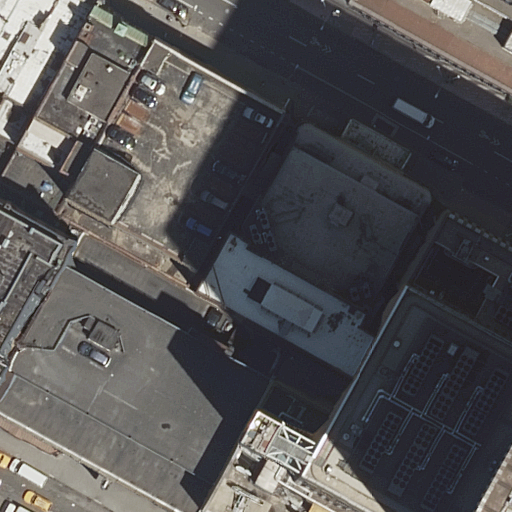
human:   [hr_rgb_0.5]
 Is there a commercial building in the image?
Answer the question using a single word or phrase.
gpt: yes

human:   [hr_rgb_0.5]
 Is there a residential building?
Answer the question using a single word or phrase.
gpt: yes

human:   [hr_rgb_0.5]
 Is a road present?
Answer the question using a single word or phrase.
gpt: yes

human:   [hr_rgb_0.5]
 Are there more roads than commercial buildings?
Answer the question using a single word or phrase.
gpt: yes

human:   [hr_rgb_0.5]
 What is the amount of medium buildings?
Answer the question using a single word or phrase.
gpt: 0

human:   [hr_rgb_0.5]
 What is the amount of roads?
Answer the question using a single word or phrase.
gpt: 3

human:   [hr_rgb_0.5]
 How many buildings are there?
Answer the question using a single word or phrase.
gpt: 4

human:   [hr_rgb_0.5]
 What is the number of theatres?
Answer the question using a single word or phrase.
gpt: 1

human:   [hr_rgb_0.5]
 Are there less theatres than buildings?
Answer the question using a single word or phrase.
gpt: yes

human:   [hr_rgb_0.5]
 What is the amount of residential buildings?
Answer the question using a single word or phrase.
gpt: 1

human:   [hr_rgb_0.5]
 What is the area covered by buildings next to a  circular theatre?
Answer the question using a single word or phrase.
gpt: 0m2

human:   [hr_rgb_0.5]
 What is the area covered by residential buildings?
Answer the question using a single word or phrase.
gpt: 824m2

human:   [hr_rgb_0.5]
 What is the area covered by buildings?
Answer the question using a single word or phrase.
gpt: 5214m2

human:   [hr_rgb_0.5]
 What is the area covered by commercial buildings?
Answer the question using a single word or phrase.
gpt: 3211m2

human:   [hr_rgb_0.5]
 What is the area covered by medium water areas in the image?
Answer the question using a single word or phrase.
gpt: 0m2

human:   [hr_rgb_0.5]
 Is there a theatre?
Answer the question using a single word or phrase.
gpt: yes

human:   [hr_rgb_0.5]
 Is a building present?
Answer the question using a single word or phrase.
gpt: yes

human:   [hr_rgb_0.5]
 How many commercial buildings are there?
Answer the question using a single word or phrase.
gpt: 2

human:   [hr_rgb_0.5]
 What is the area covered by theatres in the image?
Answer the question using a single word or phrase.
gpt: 1177m2

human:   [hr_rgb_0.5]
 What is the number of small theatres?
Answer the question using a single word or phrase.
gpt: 0

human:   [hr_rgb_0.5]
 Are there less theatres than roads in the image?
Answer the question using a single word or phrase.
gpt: yes

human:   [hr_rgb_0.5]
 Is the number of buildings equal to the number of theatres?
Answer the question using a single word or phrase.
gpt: no

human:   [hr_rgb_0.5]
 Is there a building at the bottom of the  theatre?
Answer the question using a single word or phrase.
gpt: no

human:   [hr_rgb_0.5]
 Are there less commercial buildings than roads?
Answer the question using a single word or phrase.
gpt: yes

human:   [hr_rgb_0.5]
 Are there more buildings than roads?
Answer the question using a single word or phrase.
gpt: yes

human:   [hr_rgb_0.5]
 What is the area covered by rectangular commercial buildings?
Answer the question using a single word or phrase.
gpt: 3211m2

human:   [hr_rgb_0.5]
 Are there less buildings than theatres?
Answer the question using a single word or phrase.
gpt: no

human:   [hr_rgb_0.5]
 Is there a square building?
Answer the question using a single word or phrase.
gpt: no

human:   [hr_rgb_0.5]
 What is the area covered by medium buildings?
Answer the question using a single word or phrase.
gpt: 0m2

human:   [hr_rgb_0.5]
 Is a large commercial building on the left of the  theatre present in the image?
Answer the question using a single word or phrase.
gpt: no

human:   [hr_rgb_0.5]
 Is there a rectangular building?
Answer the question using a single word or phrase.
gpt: yes

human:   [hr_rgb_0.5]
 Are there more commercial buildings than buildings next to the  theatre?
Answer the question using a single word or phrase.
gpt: no

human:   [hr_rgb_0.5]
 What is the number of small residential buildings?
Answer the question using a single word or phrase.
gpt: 0

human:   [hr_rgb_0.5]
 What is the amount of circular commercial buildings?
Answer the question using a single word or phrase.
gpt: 0

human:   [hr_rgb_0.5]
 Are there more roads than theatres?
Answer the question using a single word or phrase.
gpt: yes

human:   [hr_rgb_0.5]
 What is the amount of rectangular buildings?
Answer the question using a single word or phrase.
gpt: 2

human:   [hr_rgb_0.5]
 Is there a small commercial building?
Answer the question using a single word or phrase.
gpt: no

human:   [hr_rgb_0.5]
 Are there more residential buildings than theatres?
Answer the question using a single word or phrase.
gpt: no

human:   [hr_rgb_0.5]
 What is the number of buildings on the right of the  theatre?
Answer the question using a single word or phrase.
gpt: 2

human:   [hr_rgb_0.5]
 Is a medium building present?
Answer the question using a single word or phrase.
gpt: no

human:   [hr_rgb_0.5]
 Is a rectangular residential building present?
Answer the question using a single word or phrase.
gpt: no

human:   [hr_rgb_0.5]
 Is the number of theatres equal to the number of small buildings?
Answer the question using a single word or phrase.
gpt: no

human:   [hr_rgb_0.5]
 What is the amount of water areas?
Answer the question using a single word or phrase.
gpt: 0

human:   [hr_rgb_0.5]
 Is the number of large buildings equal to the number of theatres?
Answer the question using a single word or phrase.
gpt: no

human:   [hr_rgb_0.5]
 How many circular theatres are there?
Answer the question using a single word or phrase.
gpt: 0

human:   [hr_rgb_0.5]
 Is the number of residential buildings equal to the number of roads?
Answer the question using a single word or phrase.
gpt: no

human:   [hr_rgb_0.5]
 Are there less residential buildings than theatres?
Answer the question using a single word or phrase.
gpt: no

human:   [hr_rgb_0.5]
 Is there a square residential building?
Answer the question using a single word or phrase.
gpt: no

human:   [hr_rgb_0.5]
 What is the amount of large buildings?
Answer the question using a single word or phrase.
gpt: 4

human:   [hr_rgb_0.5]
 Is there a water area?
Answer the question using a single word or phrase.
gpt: no

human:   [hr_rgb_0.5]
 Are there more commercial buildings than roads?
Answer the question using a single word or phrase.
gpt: no

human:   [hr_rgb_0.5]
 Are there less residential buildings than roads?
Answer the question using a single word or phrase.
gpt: yes

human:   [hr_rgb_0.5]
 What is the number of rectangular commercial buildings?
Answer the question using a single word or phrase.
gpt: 2

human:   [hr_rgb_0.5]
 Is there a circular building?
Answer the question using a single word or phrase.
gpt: no

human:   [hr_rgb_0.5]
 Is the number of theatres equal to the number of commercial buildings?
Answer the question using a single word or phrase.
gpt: no

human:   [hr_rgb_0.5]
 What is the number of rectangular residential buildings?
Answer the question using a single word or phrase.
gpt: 0

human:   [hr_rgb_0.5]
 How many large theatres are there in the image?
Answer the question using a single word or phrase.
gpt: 1

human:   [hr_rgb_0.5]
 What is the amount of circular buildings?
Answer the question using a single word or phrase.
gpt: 0

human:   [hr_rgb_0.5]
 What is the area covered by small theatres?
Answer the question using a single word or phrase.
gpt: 0m2

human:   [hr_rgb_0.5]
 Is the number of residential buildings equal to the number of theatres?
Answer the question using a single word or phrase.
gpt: yes

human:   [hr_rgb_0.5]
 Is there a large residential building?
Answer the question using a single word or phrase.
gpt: yes

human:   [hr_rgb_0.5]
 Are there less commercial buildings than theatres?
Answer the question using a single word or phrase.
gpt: no

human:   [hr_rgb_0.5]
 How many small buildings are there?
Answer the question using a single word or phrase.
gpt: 0

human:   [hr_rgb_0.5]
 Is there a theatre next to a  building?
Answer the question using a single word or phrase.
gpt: yes